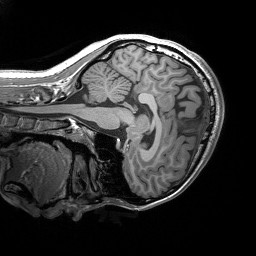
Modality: T1w
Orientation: sagittal
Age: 23